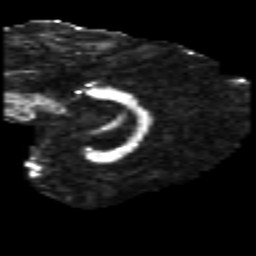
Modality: FA
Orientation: sagittal
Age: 31
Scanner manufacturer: philips
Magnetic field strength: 3 T
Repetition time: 8.591 s
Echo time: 0.1268 s